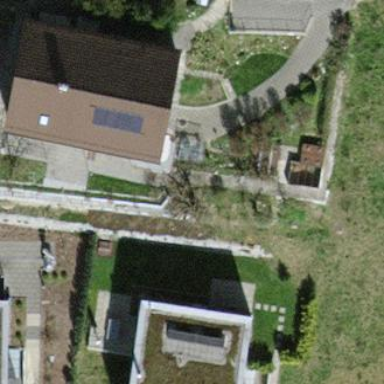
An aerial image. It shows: Building with tile roof.